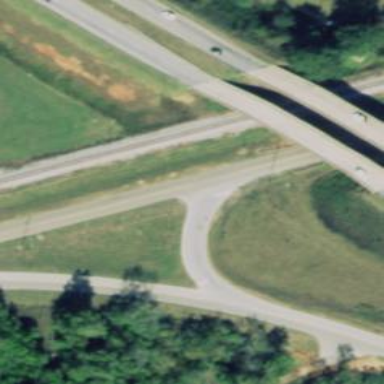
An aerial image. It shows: Asphalt trunk link road.